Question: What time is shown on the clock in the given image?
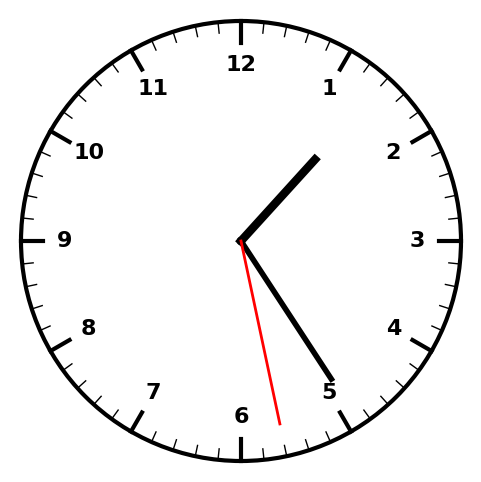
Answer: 01:24:28